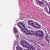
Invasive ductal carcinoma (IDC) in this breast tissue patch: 0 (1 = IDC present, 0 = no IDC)